Question: I have recently used "localedef" command to add support for the multiple locales.
After doing that I noticed on my terminal for every "space, backslash, forward slash etc" it is showing UTF code like <0200> <002d> etc.
I really want to disable this behaviour as it is really difficult to read commands.
For more clarity please see attached screenshot.

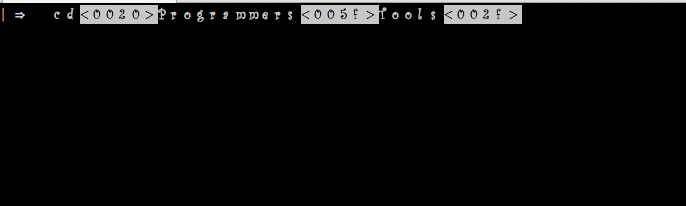
Answer: Issue has been caused due to 'localedef' I am able to confirm post getting a reply from Apple Support team.
As per the 'support team' instruction I created a 'New User Account' and checked terminal. With new account terminal worked well.
Best solution is
'New User Account' if we want avoid any manual effort.
Otherwise you should compare 'ENV variables' of Old account and New account and fix the issue.